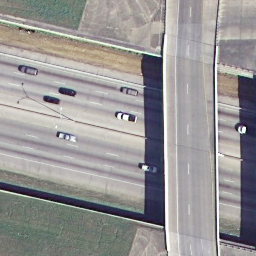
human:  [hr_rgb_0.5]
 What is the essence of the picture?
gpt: overpass